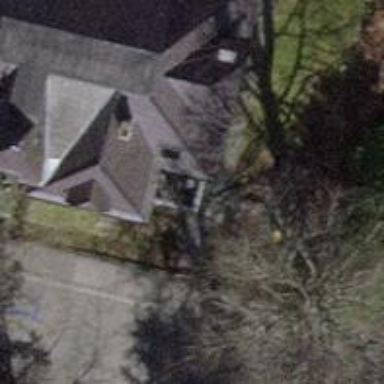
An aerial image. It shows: Semidetached house with tiled roof.